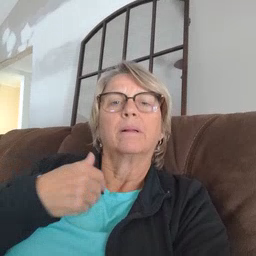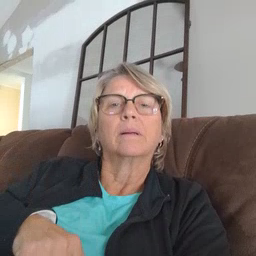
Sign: animal